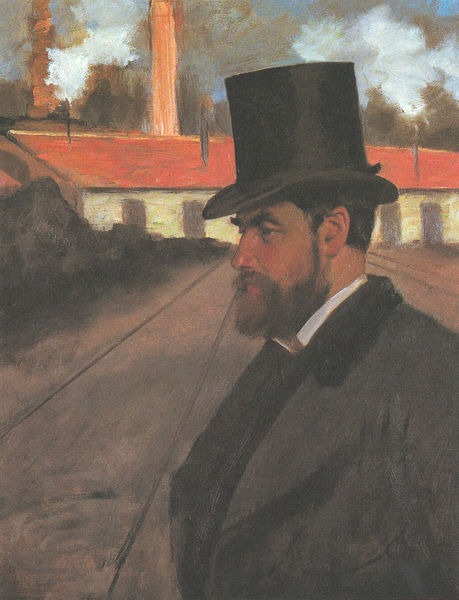
Titel: Henri Rouart devant son usine, Henri Rouart vor seiner Fabrik
Künstler: Edgar Degas
Standort: Pittsburgh (Pennsylvania)
Institution: Carnegie Museum of Art
Schlagwörter: baum, blau, dunkel, gemälde, himmel, mann, schatten, weiß, wolken, bäume, impressionismus, braun, degas, elegant, fenster, frankreich, grau, hell, hintergrund, holz, hut, licht, nase, ohr, profil, schwarz, strasse, tür, blick, dach, gebäude, haus, rot, weg, wolke, hochformat, zylinder, anzug, bart, hemd, jacke, augen, band, gesicht, kragen, mensch, pelz, samt, stein, vollbart, bildnis, hals, herr, portrait, porträt, öl, hügel, busch, büsche, flach, qualm, rauch, haare, mantel, kaufmann, zilinder, augenbrauen, england, traurig, dachziegel, kamin, schornstein, perspektive, türen, mauer, schornsteine, dunst, hecke, nebel, fabrik, schlot, industrie, masten, dampf, frack, duktus, monet, ernst, streng, brauen, glanz, seitenansicht, manet, uhr, dreiviertelprofil, jackett, sakko, krempe, halle, corinth, gentleman, ruß, munch, haufen, kohle, bahnhof, tore, ziegeln, seitenprofil, eisenbahn, fabrikant, unternehmer, gleis, gleise, schiene, schienen, wolkne, sfumato, rauchwolke, esse, hemnd, lager, dach rot, bahngleise, anzugjacke, gedämpft, schonrstein, dch, woke, industrieller, rotes dach, dreiviertelprofiöl, eisnebahn, indistrie, kohleberg, schlacke, schonrnstein, sclot, 1900, schinene, portr+at